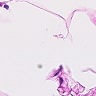
Metastatic tissue present: no